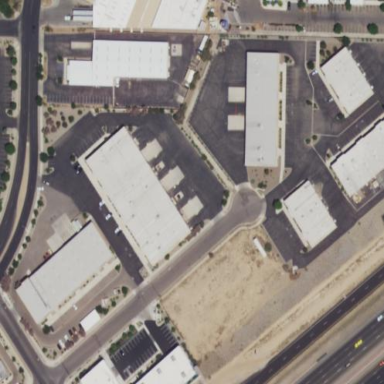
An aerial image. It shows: Commercial area.